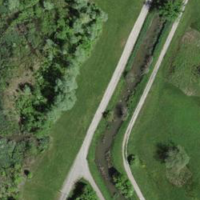
EUNIS habitat code: 57
Species observed at this site:
Volucella pellucens
Libellula depressa
Stachys palustris
Gryllus campestris
Typha latifolia
Sympetrum striolatum
Primula veris
Thecla betulae